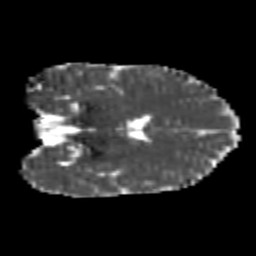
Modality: MD
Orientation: coronal
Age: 22
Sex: female
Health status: healthy
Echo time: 0.074 s